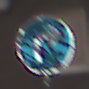
Verkehrszeichen: VorgeschriebeneFahrtrichtungRechts
Umgebung: Outdoor, Urban
Tageszeit: MorningAfternoon
Wetter: Overcast
Licht: Natural
Jahreszeit: NotSpecified
Kontrast: LowContrast